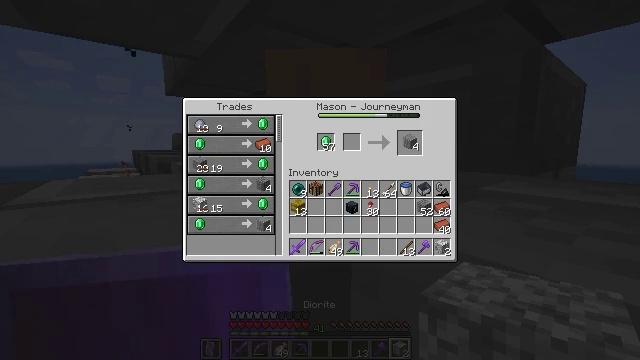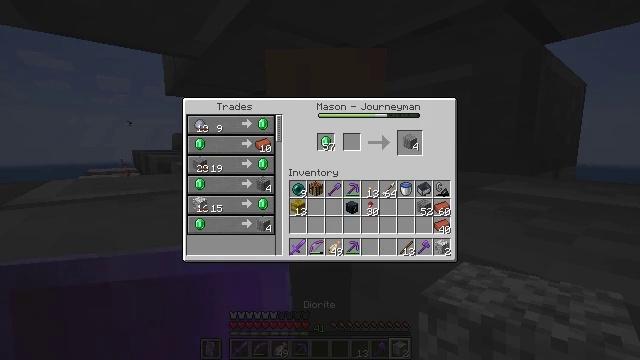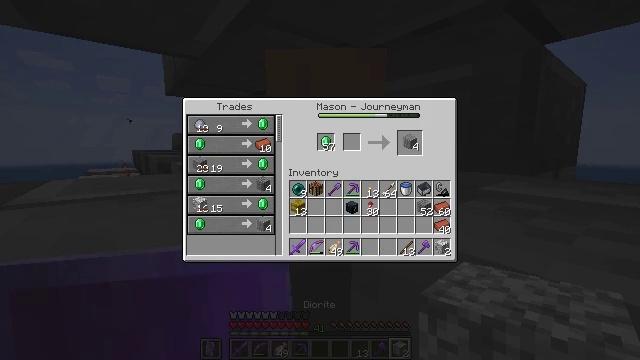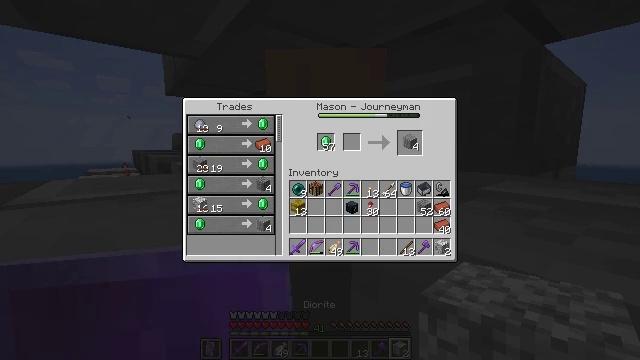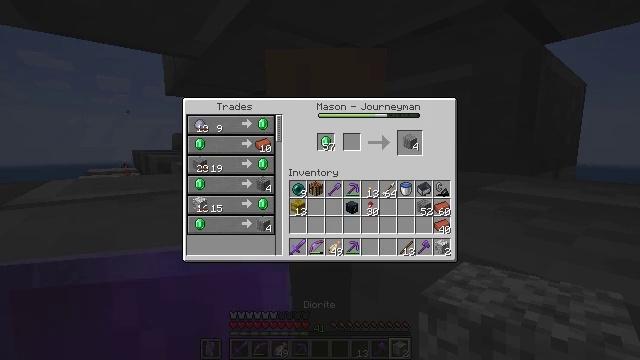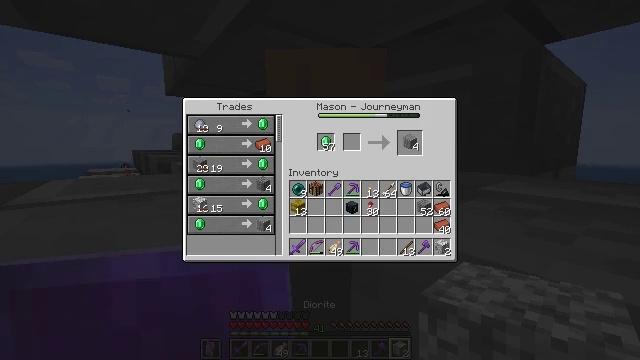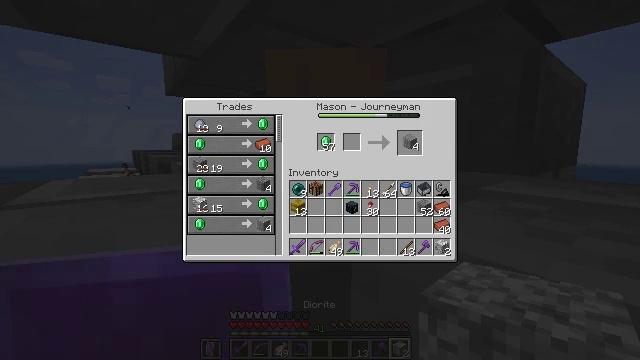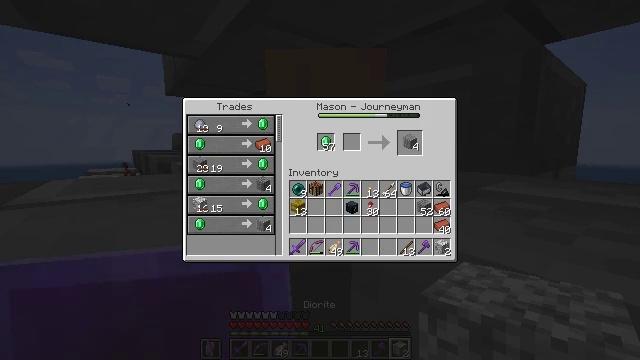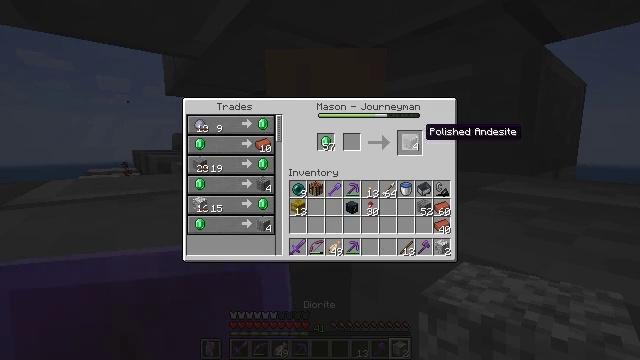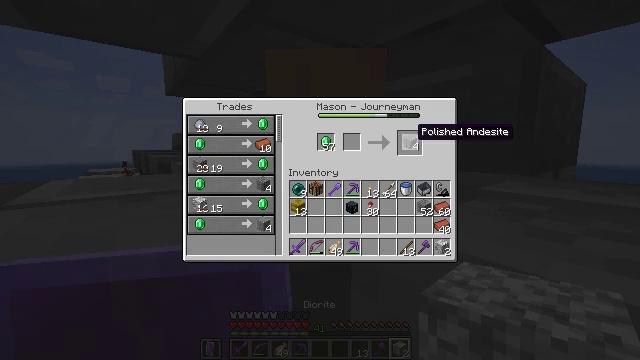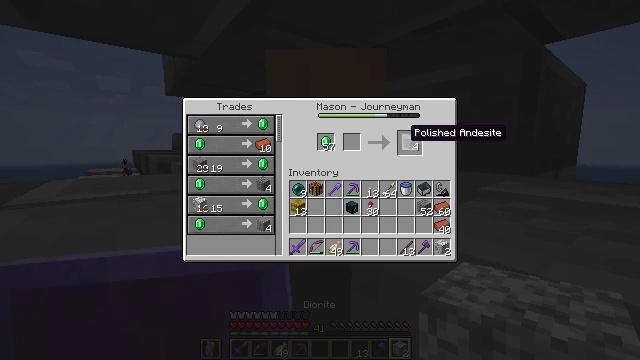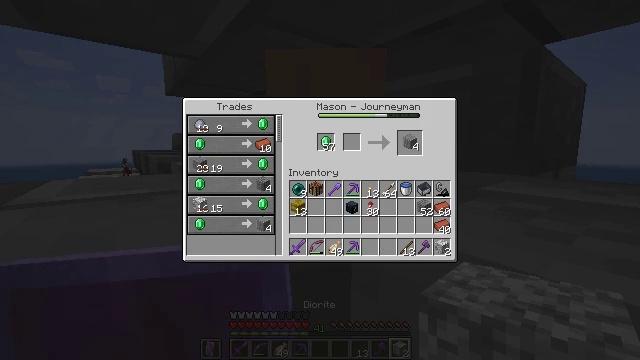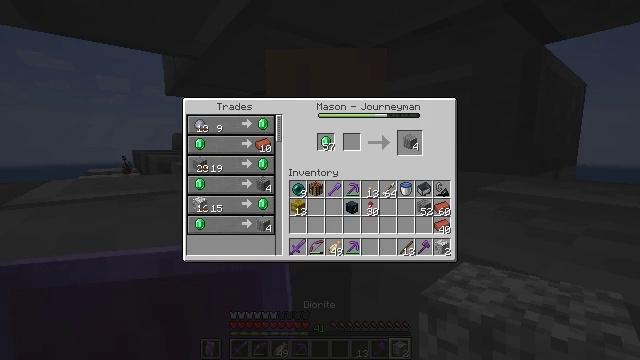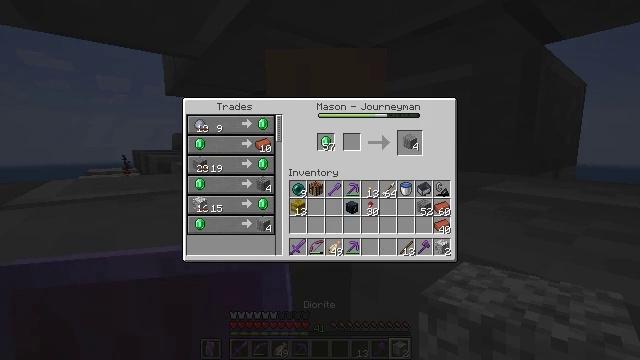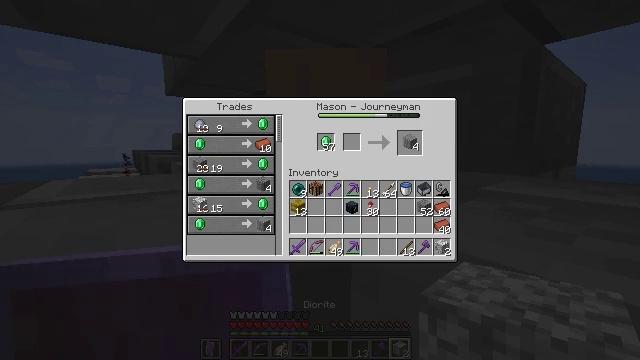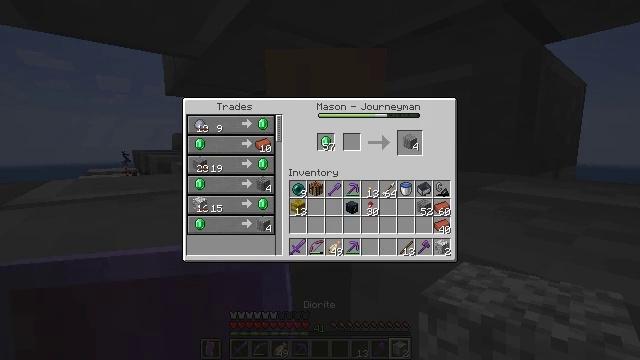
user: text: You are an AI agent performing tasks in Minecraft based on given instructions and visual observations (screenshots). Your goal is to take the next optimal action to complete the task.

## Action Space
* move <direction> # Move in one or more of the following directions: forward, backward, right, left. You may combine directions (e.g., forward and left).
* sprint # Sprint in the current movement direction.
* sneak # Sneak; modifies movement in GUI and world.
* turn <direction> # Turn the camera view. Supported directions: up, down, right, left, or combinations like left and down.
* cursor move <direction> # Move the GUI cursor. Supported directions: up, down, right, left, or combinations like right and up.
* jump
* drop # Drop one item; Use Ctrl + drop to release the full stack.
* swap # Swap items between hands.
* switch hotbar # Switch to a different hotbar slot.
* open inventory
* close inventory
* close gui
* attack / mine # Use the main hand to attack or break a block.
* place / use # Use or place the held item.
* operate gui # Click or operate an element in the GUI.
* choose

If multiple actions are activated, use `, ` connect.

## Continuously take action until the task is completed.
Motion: motion action
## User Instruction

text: Use four blocks of andesite to craft polished andesite.
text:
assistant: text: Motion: turn right
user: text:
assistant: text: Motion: no_op
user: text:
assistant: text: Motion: no_op
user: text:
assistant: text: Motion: no_op
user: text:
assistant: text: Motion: no_op
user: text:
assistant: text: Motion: turn left
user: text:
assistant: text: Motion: turn left
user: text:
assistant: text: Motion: turn left
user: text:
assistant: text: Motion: turn left
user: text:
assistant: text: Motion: turn left
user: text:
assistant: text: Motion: no_op
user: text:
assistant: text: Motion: no_op
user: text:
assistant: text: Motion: no_op
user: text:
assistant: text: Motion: no_op
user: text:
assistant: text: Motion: no_op
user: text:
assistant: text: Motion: no_op
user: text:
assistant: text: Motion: no_op
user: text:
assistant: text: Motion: no_op
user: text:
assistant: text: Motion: no_op
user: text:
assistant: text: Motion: no_op
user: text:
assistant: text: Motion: no_op
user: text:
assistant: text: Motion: no_op
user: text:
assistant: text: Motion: no_op
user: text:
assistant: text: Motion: no_op
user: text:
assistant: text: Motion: no_op
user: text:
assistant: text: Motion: no_op
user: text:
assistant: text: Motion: no_op
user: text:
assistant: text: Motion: no_op
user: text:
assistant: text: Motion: no_op
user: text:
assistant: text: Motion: attack / mine